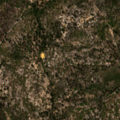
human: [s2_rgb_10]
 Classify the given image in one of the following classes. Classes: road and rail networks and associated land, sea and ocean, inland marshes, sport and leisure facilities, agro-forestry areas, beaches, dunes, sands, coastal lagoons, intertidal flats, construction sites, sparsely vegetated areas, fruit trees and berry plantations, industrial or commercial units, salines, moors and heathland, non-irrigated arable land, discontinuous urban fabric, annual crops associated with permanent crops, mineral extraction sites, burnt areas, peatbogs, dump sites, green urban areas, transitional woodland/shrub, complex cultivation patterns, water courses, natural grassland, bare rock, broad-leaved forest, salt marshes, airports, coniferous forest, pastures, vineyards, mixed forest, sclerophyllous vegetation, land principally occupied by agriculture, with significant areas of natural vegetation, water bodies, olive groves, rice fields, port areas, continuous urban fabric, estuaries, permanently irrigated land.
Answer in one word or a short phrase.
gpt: continuous urban fabric